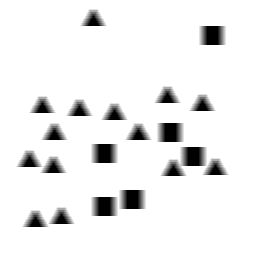
Squares: 6
Triangles: 14
Stars: 0
Total shapes: 20